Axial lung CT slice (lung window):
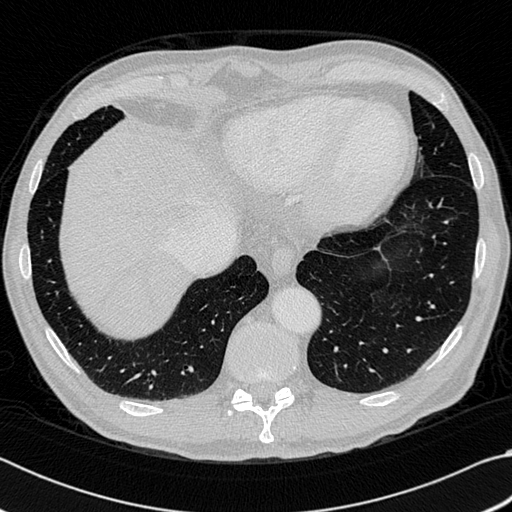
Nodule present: no